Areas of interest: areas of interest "Azure Swimming Pool"
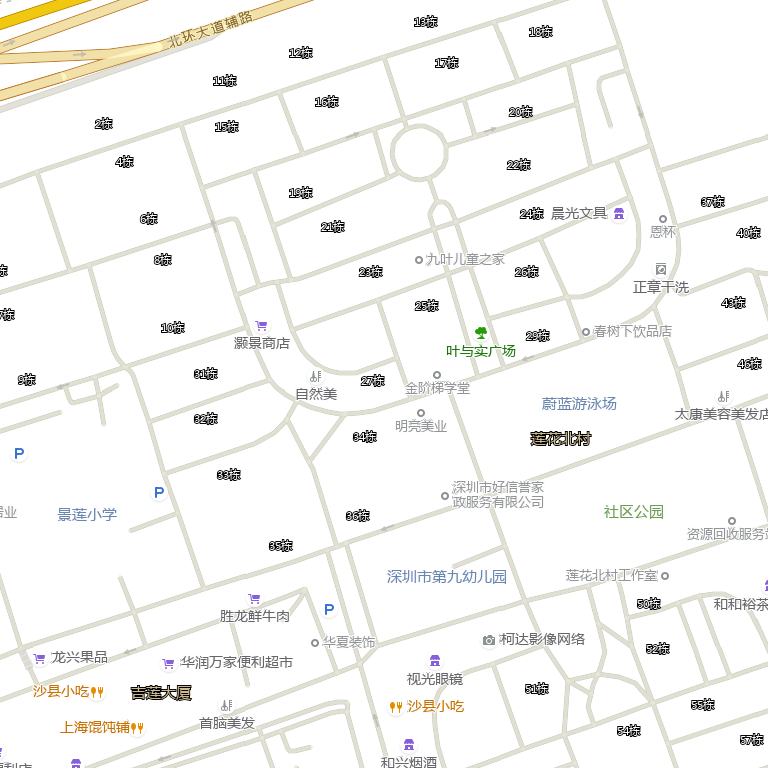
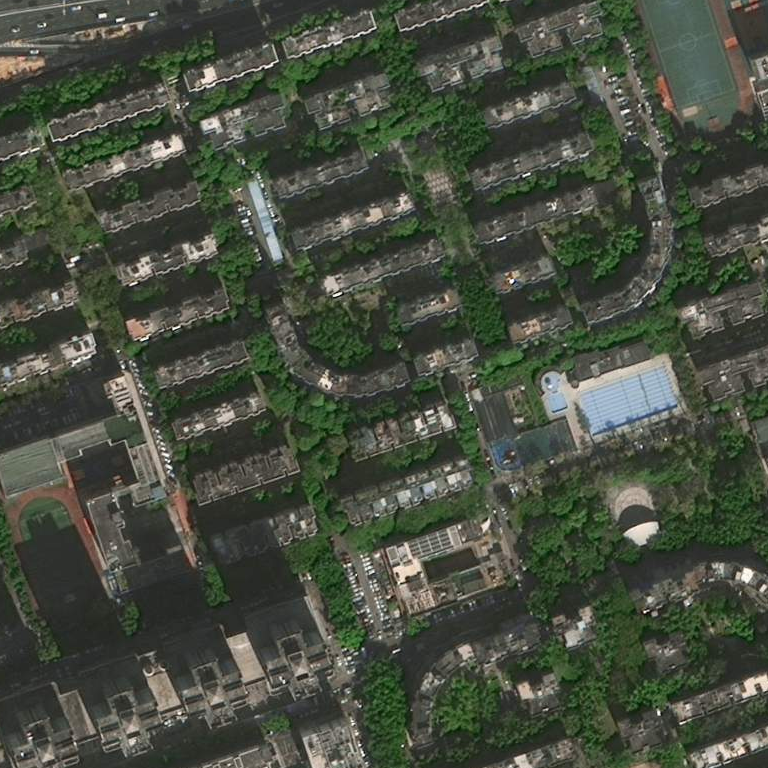